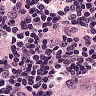
Metastatic tissue present: yes